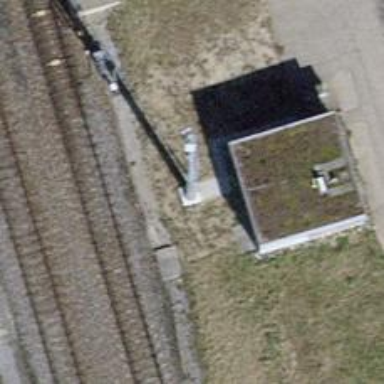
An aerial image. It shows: Communication mast tower.